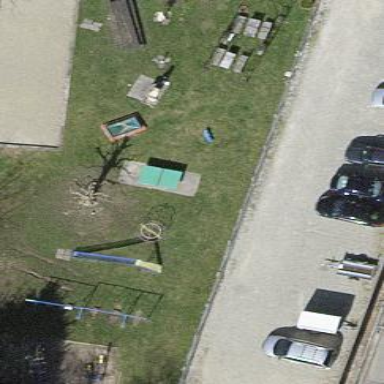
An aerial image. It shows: Playground area for leisure activities on the land.